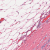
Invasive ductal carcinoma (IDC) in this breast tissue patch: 1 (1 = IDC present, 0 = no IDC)